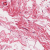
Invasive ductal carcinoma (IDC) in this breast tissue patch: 0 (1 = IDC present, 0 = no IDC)